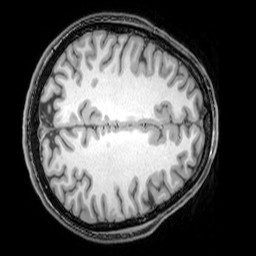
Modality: T1w
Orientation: axial
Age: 26
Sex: male
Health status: healthy
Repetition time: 0.081 s
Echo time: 0.037 s